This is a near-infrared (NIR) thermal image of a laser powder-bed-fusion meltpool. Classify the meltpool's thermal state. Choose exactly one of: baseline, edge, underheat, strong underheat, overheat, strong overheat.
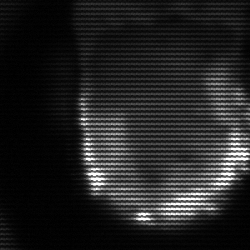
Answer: baseline